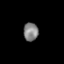
Tissue: prostate
Cell type: Myeloid cells
Senescence score: 0.7361
Nuclear area (px): 266
Mean DAPI intensity: 129.237